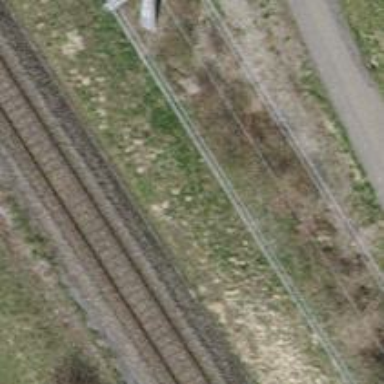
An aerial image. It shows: Concrete power pole.